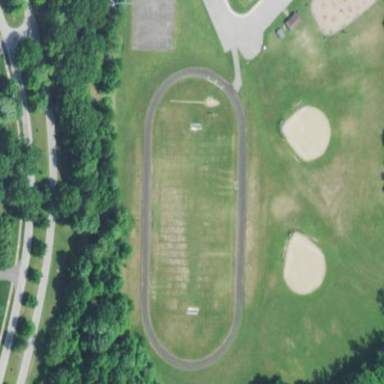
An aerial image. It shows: Track in leisure land.